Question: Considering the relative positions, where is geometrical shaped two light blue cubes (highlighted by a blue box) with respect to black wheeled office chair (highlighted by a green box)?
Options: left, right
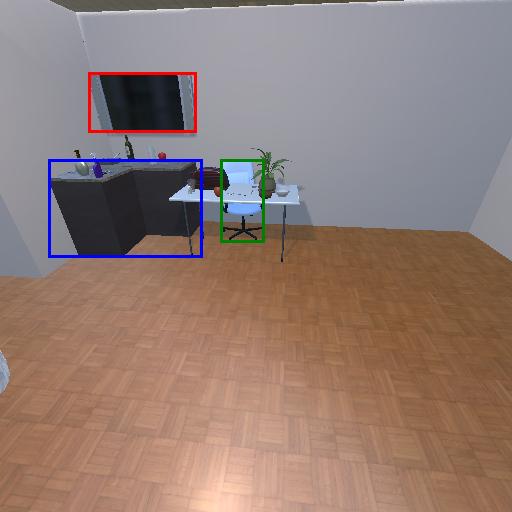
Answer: left